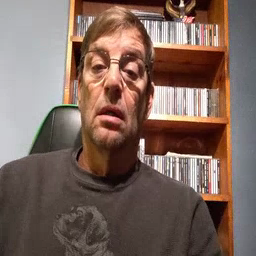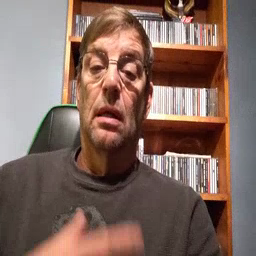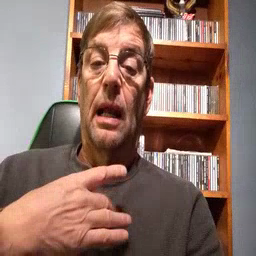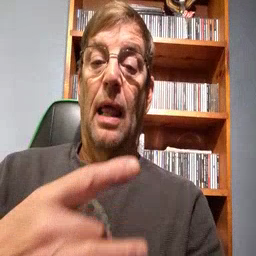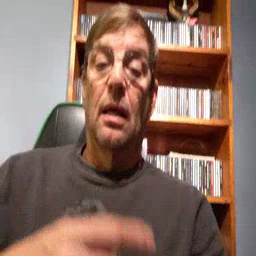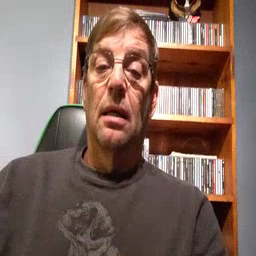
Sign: like